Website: bh-photo
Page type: address-validator
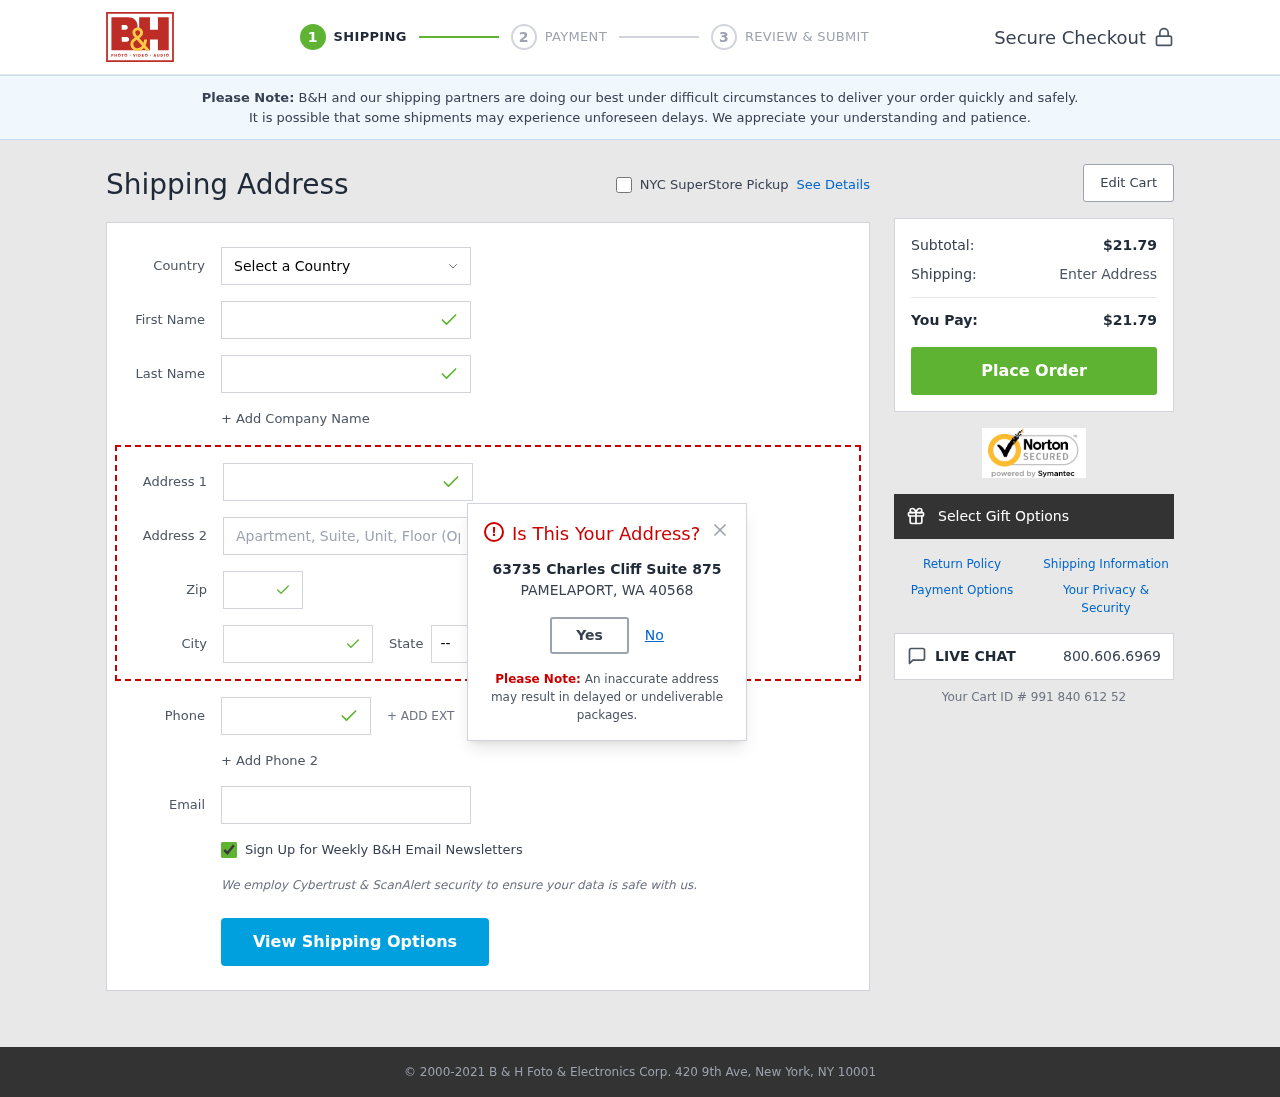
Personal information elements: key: PII_CITY
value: Pamelaport
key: PII_COUNTRY
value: United States
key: PII_EMAIL
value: frankmills@gmail.com
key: PII_FIRSTNAME
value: Frank
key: PII_LASTNAME
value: Mills
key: PII_PHONE
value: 2228753402
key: PII_POSTCODE
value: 40568
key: PII_STATE_ABBR
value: WA
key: PII_STREET
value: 63735 Charles Cliff Suite 875
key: PII_PHONE_PREFIX
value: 875
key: PII_PHONE_PREFIX_NUMERIC
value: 875
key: PII_CITY_MODAL
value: PAMELAPORT
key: PII_POSTCODE_FULL
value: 40568
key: PII_POSTCODE_NUMERIC
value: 40568
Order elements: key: ORDER_SUBTOTAL
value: $21.79
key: ORDER_TOTAL
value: $21.79
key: ORDER_ID
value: Your Cart ID # 991 840 612 52